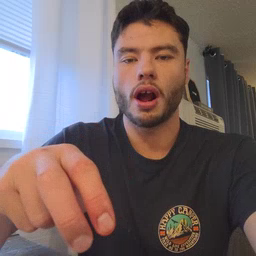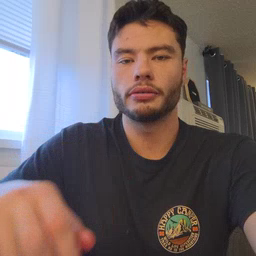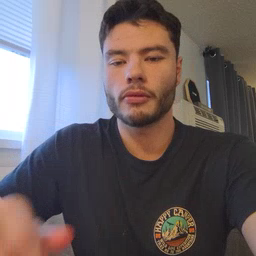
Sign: ride